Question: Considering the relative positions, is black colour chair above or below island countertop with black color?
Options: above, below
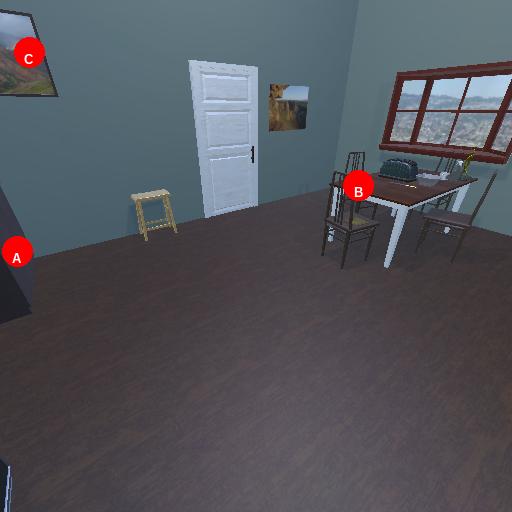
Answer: above